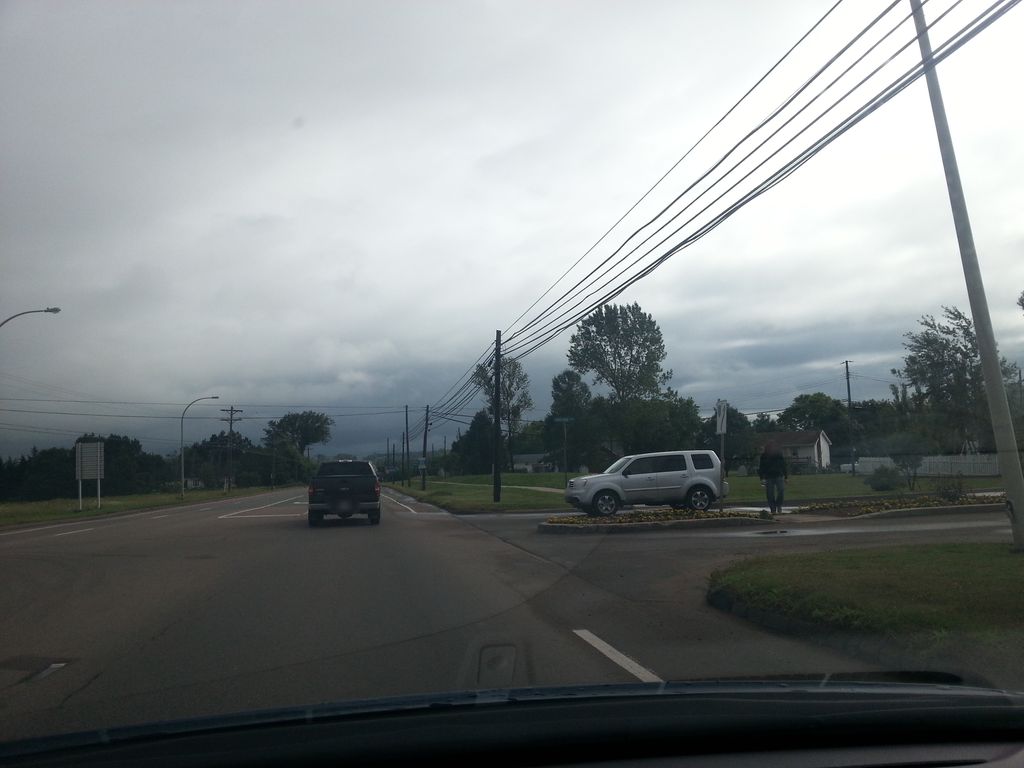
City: charlottetown